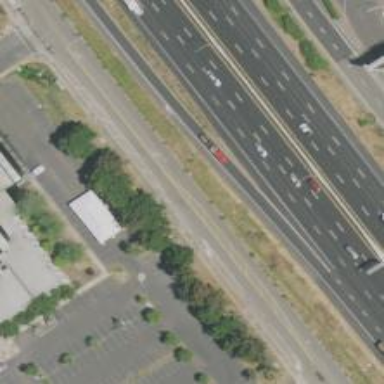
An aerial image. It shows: Secondary road with shared cycleway.